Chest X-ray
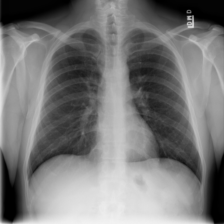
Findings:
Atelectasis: negative
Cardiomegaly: negative
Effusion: negative
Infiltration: negative
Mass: negative
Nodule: negative
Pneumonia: negative
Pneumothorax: negative
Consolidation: negative
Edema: negative
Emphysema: negative
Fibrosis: negative
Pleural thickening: negative
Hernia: negative